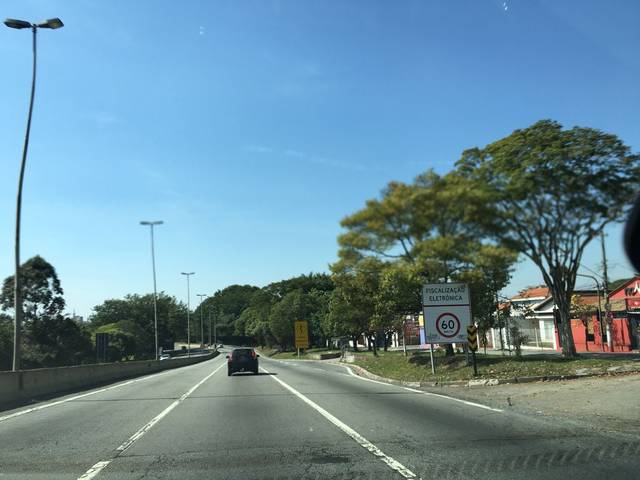
Region: Brazil
Coordinates: -23.578, -46.724